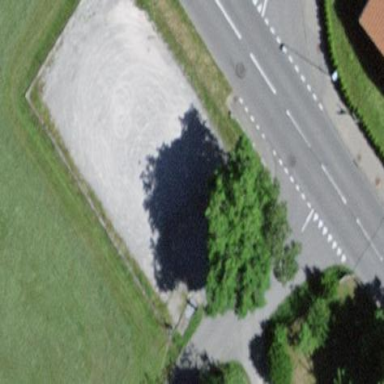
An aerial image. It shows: Parking area with fine gravel surface.